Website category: sports
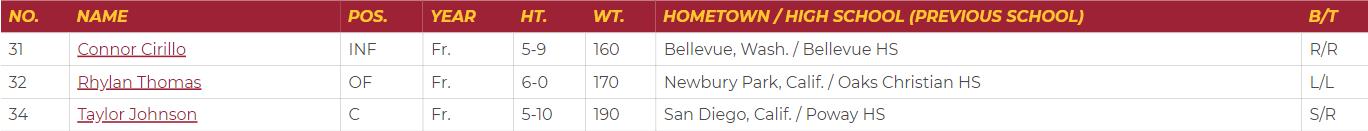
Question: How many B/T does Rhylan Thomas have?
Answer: L/L

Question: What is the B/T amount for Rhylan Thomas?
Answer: L/L

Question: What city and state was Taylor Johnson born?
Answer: San Diego, Calif.

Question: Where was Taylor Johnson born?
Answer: San Diego, Calif.

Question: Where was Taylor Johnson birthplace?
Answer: San Diego, Calif.

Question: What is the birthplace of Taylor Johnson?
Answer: San Diego, Calif.

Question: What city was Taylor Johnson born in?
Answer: San Diego, Calif.

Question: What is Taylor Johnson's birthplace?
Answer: San Diego, Calif.

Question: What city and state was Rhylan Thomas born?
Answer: Newbury Park, Calif.

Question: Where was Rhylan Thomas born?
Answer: Newbury Park, Calif.

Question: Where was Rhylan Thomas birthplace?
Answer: Newbury Park, Calif.

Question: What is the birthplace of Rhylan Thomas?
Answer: Newbury Park, Calif.

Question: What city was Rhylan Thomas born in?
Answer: Newbury Park, Calif.

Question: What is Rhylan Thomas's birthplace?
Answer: Newbury Park, Calif.

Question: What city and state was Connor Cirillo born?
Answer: Bellevue, Wash.

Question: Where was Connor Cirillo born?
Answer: Bellevue, Wash.

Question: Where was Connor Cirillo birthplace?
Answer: Bellevue, Wash.

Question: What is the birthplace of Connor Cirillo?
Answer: Bellevue, Wash.

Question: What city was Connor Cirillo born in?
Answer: Bellevue, Wash.

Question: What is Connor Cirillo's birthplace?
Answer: Bellevue, Wash.

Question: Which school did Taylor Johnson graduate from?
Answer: Poway HS

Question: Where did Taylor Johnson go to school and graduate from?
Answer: Poway HS

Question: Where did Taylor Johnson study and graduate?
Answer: Poway HS

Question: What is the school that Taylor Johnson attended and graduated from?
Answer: Poway HS

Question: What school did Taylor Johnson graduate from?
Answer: Poway HS

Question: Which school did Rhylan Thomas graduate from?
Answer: Oaks Christian HS

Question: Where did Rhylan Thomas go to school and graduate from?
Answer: Oaks Christian HS

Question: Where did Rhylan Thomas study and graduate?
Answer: Oaks Christian HS

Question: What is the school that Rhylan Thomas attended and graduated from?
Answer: Oaks Christian HS

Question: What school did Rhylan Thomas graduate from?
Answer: Oaks Christian HS

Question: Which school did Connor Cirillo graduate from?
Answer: Bellevue HS

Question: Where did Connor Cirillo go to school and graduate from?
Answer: Bellevue HS

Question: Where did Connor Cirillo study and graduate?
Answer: Bellevue HS

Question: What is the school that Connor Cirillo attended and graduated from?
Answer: Bellevue HS

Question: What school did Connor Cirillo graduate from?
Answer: Bellevue HS